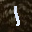
Label: 1